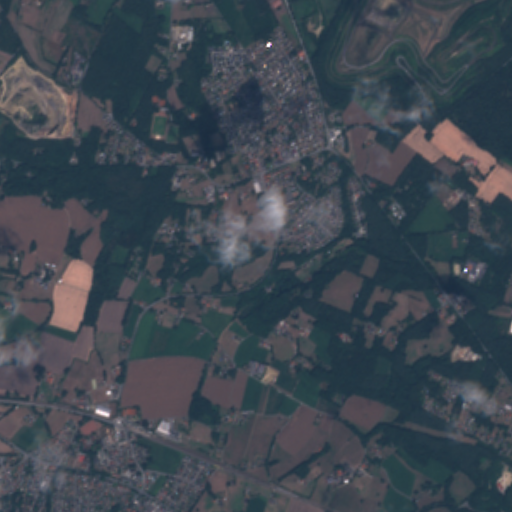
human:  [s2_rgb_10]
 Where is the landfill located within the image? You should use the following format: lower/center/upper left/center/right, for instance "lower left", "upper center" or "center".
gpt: The landfill is located in the upper right of the image.
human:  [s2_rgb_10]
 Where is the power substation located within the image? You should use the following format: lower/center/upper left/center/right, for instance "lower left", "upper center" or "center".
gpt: The power substation is located in the upper center of the image.
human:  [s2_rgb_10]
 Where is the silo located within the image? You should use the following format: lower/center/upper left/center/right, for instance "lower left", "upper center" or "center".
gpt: The silo is located in the lower right of the image.
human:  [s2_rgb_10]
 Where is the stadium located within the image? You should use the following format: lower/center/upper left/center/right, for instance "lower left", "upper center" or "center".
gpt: The stadium is located in the upper left of the image.
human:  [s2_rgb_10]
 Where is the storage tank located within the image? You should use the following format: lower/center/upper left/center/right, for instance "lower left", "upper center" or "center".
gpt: The storage tank is located in the center of the image.
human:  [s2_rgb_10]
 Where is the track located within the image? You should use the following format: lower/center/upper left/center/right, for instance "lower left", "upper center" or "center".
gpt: The track is located in the upper left of the image.
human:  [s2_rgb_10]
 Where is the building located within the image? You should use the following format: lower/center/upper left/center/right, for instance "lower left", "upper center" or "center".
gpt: There is no building in the image.